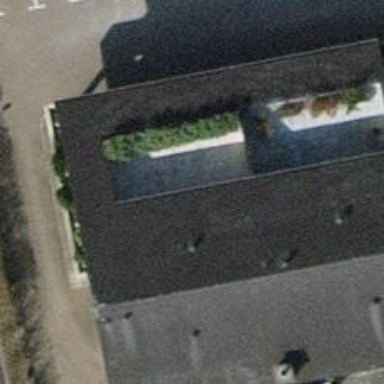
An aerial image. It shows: Hardware shop.